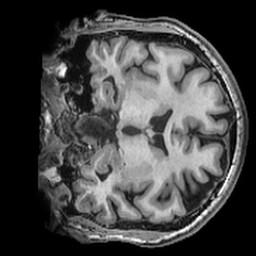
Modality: T1w
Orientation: coronal
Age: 42
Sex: female
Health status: ill
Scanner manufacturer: ge
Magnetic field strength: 3 T
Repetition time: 0.008164 s
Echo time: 0.003184 s